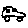
Label: car